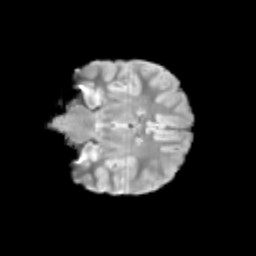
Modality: T2w
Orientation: coronal
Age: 12
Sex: female
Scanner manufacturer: siemens
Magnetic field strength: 3 T
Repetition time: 3.8 s
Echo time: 0.07 s